Question: Any suggestions of how to solve this problem?
(Updated)
'numerator','denominator' are ranges containing integer values.
I want to do a division cell by cell of these ranges, e.g:
'''
numerator(1)/denominator(1) numerator(2)/denominator(2) ...
'''
and paste the results in 'quotient'. All ranges are of same size and are row-vector dimensioned.
My solution attempt:
'''
Sub DivRanges()
Dim targetRng As Range, sourceRng1 As Range, sourceRng2 As Range
For i = 1 To targetRng.Cells.Count
quotient.Cells(i).Value = numerator.Cells(i).Value / denominator.Cells(i).Value
Next i
End Sub
'''
The problem is that 'DivRanges' doesn't loop through each value of the ranges since they are row-vectors. Instead it goes horisontally one step down as i grows. This problem occurs when the cells of the ranges are
Here's a display of the problem based on code from mehow . The result are the cells selected in the sheet.

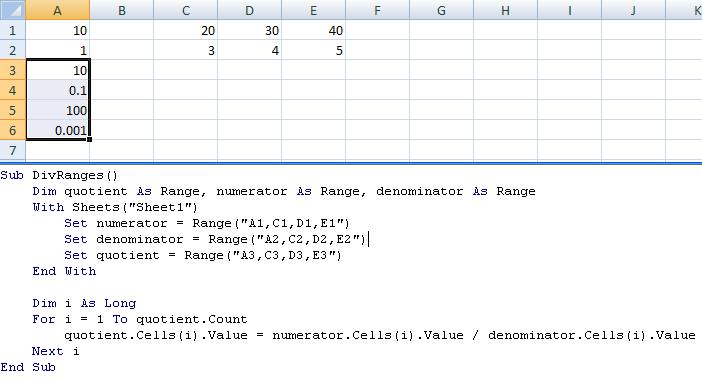
Answer: if your spreadsheet looks like

then this code
'''
Sub DivRanges()
Dim quotient As Range, numerator As Range, denominator As Range
Set numerator = Range("A1:D1")
Set denominator = Range("A2:D2")
Set quotient = Range("A3:D3")
Dim i As Long
For i = 1 To quotient.Count
quotient.Cells(i).Value = numerator.Cells(i).Value / denominator.Cells(i).Value
Next i
End Sub
'''
gives you

# Not adjacent Cells solution
assuming your sheet

using the below code
'''
Sub DivRanges()
Dim quotient As Range, numerator As Range, denominator As Range
Set numerator = Range("A1, C1, D1, E1")
Set denominator = Range("A2, C2, D2, E2")
Set quotient = Range("A3, C3, D3, E3")
Dim c As Range
Dim i As Long
i = 0
For Each c In quotient
Range(c.Address) = Range(getNum(numerator.Address, i)) / Range(getNum(denominator.Address, i))
i = i + 1
Next
End Sub
Function getNum(str As String, i As Long) As String
getNum = Split(str, ",")(i)
End Function
'''
result is